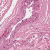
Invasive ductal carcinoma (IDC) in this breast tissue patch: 0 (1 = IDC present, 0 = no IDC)